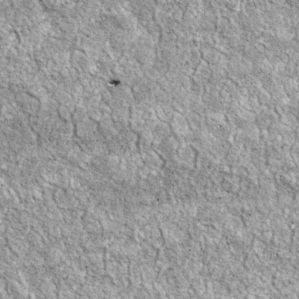
Label: non_frost